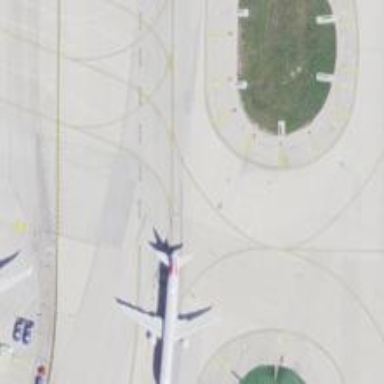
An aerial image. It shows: View of taxiway at the airport.